Question: I'm running a node app on an Amazon EC2. The app includes a simple web server intended to serve the index page, but it doesn't work.
Here's the server code:
'''
var http = require('http'),
fs = require('fs'),
io = require('socket.io'),
index;
fs.readFile('client.html', function(err, data){
if (err){
throw err;
}
index = data;
});
var server = http.createServer(function(request, response){
response.writeHeader(200,{"Content-Type": "text/html"});
response.write(index);
response.end();
}).listen(1223);
'''
The EC2 is assigned the public IP address '54.187.31.42'. I run the app, open my browser, connect to '54.187.31.42:1223' expecting to be served a web page and get nothing.
1. What is wrong with my server code?
2. I used the snippet found in this answer to check the IP of the EC2 running the app, and oddly get 172.31.3.67 - why is the returned address different from the one assigned to the machine by Amazon?
Consequently, trying to connect to '172.31.3.67:1223' also fails.
---
Straight from the Amazon dev controls, if that helps confirm it isn't an issue of the server IP being wrong or something.

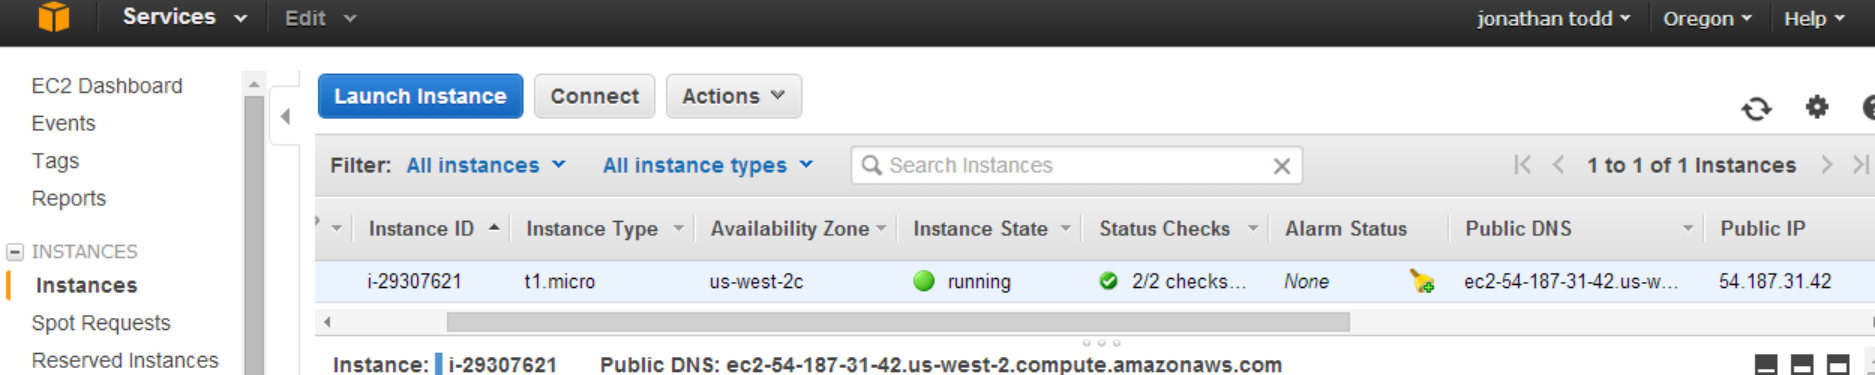
Answer: The code looks fine, try connecting with the public IP/public DNS that you see in the AWS console.
Try the following and your application would work:
1. Open the port (in your case 1223) in the security groups of your instance.
2. stop the firewall on your machine (i.e. iptables) and now access your server using public ip or public DNS.
If you can now acceess your machine that means something in the iptables is filtering your traffic. You can modify the iptables rules accordingly.